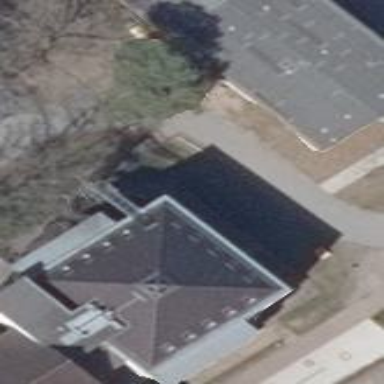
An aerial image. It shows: School building with pyramidal roof shape. The building is light yellow in color.